Field crop: tomato
Growth stage: 2
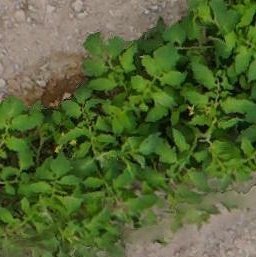
Species: tomato